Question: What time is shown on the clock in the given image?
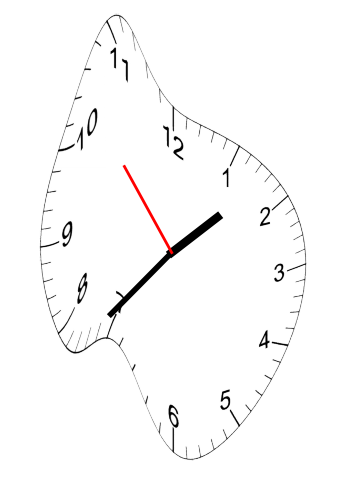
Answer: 01:36:53